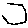
Label: hexagon